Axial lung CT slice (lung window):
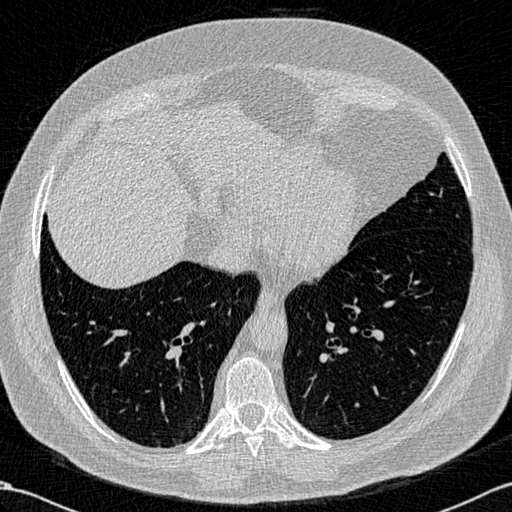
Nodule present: no